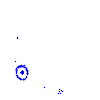
Particle: pion